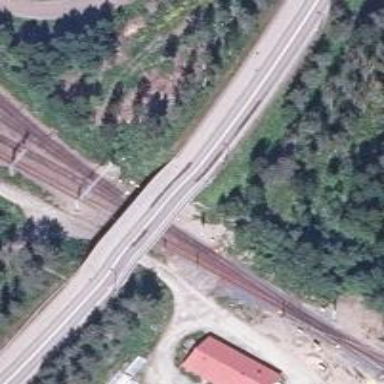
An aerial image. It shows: Railway siding with rails.